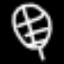
Label: leaf